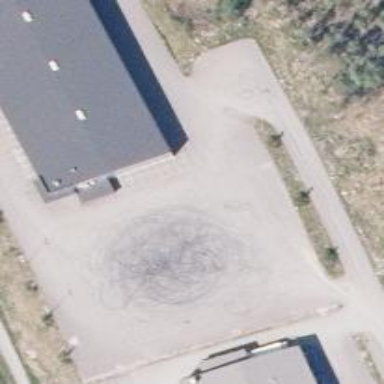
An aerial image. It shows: Parking area with surface.